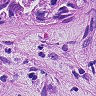
Metastatic tissue present: yes